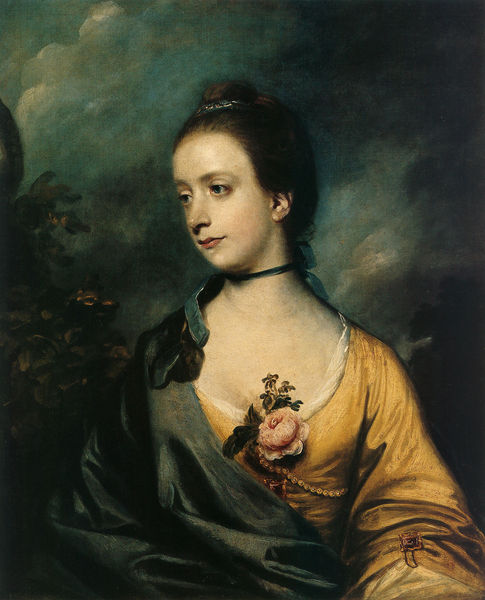
Titel: Miss Thorold
Künstler: Sir Joshua Reynolds
Institution: Privatsammlung
Schlagwörter: blau, blätter, dunkel, gemälde, himmel, kopf, umhang, wolken, gelb, grün, ausschnitt, blume, blumen, braun, frau, haar, hintergrund, kleid, mund, nase, ohr, profil, schwarz, blick, blüte, dame, rose, rot, wolke, malerei, jung, augen, barock, hals, portrait, porträt, gold, haare, mantel, reich, pflanze, pflanzen, kontrast, lippen, perlen, rosa, schön, düster, halsband, kette, unwetter, wetter, riemen, ölfarbe, frauenbildnis, hochfrisur, golden, fürstin, weiße haut, riemchen, spannung, dunkle wolken, gräfin, hundehalsband, helles gesicht